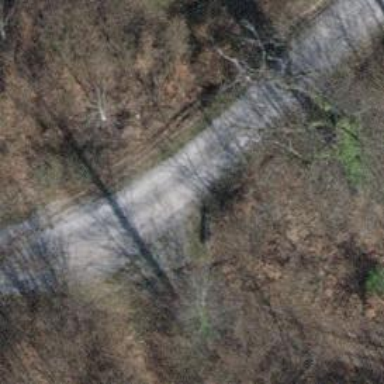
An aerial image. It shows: Brown bench.